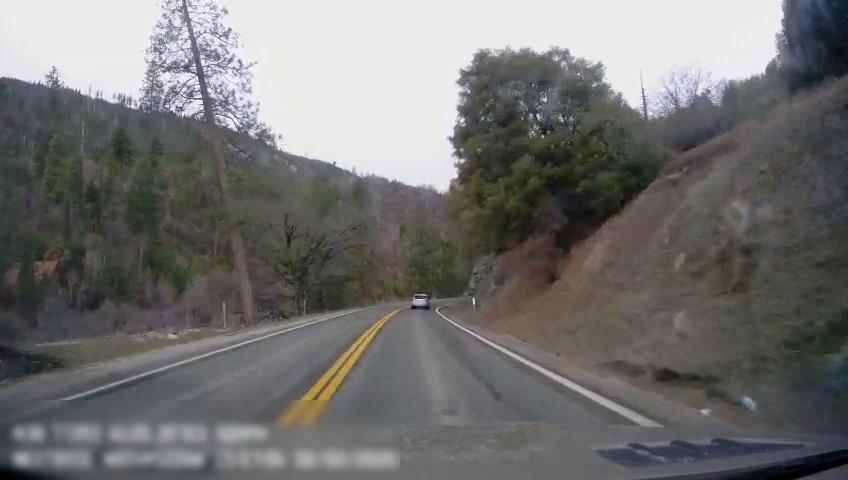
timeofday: Day
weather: Cloudy
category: Drivable Space
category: Vehicles | Car
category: Lanes | Current Lane
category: Lanes | Current Lane
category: Lanes | Opposite Lane